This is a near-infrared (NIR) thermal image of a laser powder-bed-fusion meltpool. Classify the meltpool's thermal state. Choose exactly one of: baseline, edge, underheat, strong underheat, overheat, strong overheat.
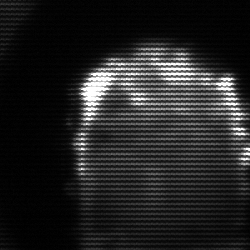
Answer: baseline